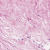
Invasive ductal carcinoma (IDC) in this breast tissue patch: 0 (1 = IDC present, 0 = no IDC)